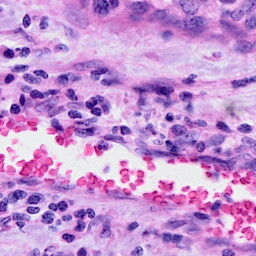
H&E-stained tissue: Cervix